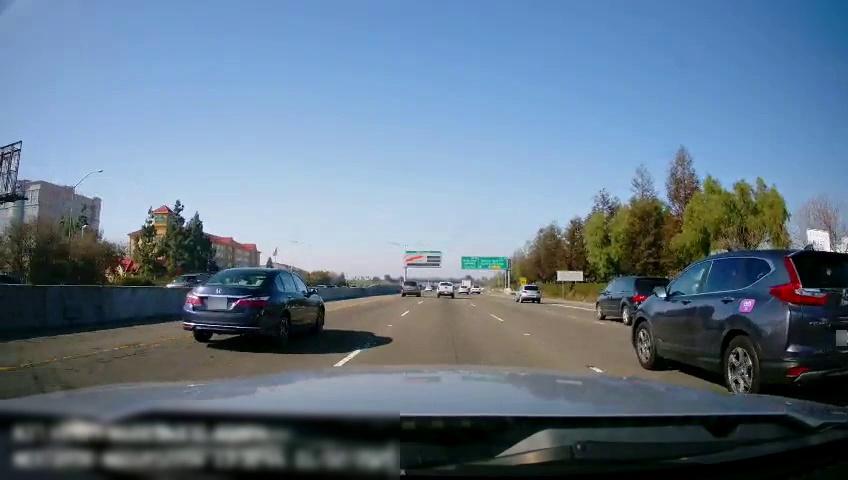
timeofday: Day
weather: Sunny
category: Drivable Space
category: Vehicles | Car
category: Vehicles | Car
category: Vehicles | SUV
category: Vehicles | SUV
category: Vehicles | Truck
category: Vehicles | SUV
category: Vehicles | SUV
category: Vehicles | Car
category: Vehicles | Other LV
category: Vehicles | SUV
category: Lanes | Alternate Lane
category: Lanes | Current Lane
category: Lanes | Current Lane
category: Lanes | Alternate Lane
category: Lanes | Alternate Lane
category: Traffic | Signs
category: Traffic | Signs